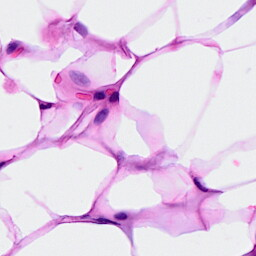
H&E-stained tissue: Breast